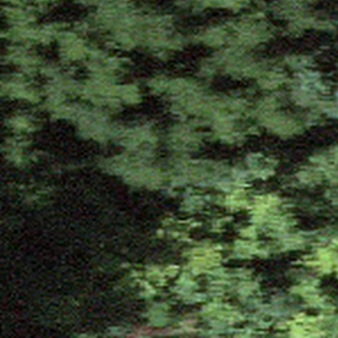
Label: other